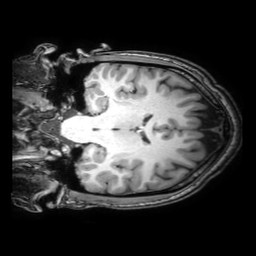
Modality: T1w
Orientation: coronal
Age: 20
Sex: male
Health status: healthy
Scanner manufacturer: philips
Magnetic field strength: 3 T
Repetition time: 0.0079 s
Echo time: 0.0035 s